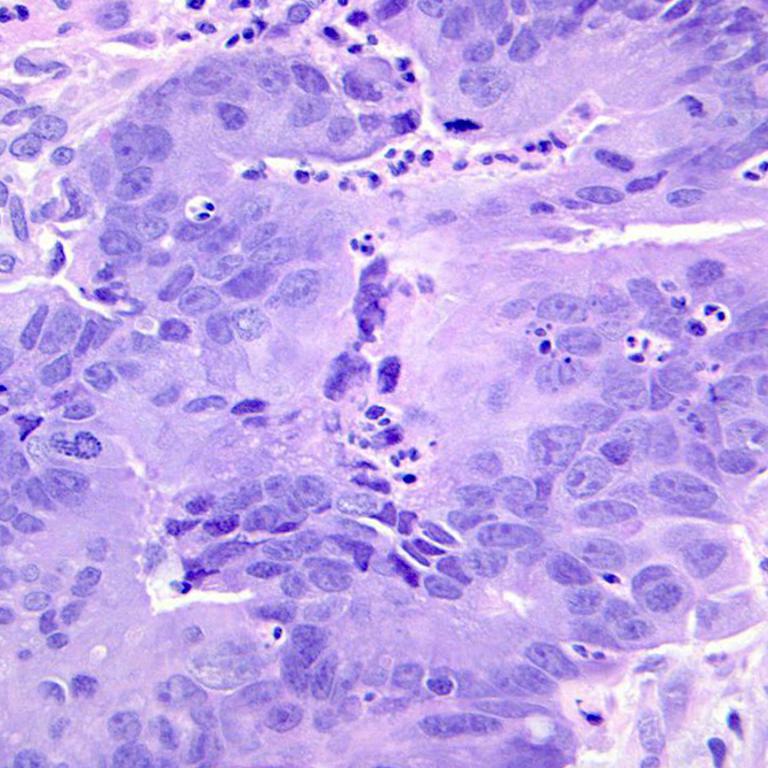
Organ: colon
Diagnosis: adenocarcinomas